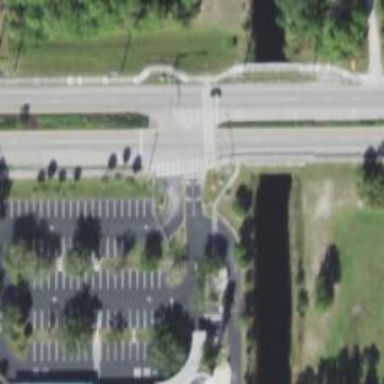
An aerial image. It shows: Secondary road with asphalt surface and separate sidewalk.